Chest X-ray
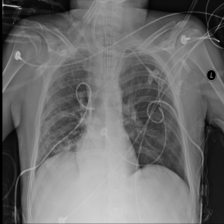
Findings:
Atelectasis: negative
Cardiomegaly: negative
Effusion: negative
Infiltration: negative
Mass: negative
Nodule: negative
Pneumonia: negative
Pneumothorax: negative
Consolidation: negative
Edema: negative
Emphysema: negative
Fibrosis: negative
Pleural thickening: negative
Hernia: negative